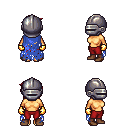
a pixel art fantasy rpg character, female body template, human, tanned skin, blue tattered cape, red pants, brunette pixie cut hairstyle, metal helm, gold gloves, brown shoes, four views (front, back, left, right), 2x2 character sprite sheet, small pixel art, hard edges, no anti-aliasing